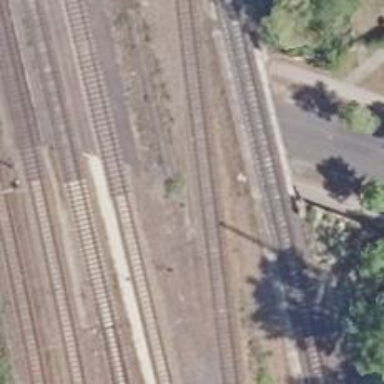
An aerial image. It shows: Abandoned railway with historical significance.